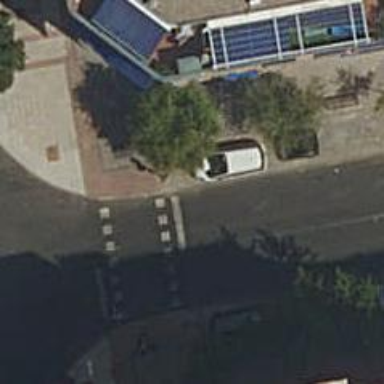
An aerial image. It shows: Footway crossing equipped with traffic signals.